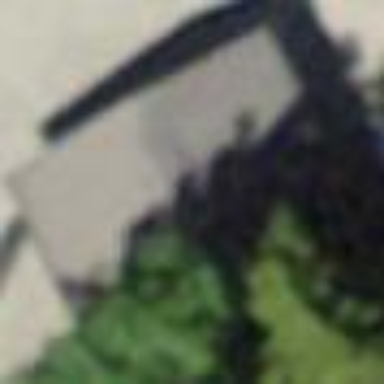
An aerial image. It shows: Shed building with gabled roof.